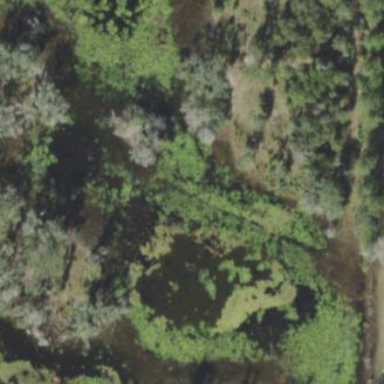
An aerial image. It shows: Marshy wetland area.